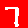
Digit: 7